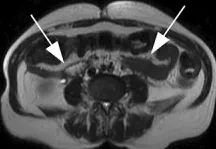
After. Therapy. B: The amount of soft tissue in the retroperitoneum distal to the aortic bifurcation has markedly decreased. There is mild reduction in the right hydronephrosis and significant reduction in the left hydronephrosis. White arrows point to areas of retroperitoneal fibrosis.
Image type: radiology (mri)